高二 · 解析几何
10. 根据 $y=\cos x$ 的图象解不等式: $-\frac{\sqrt{3}}{2} \leqslant \cos x \leqslant \frac{1}{2}, x \in[0,2 \pi]$.

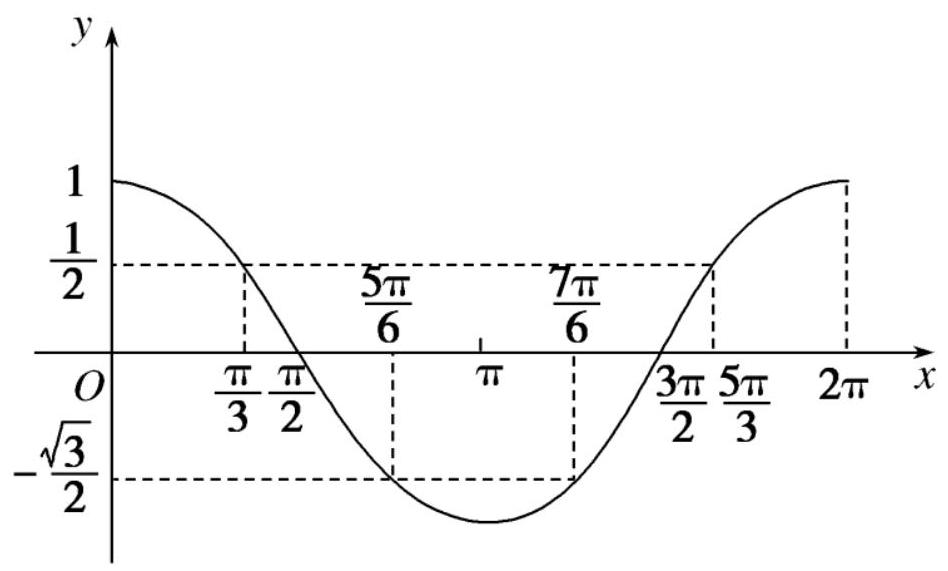
答案: $\left\{x \left\lvert\, \frac{\pi}{3} \leqslant x \leqslant \frac{5 \pi}{6}\right.\right.$ 或 $\left.\frac{7 \pi}{6} \leqslant x \leqslant \frac{5 \pi}{3}\right\}$
解析: 函数 $y=\cos x, x \in[0,2 \pi]$ 的图象如图所示:

根据图象可得不等式的解集为

$\left\{x \left\lvert\, \frac{\pi}{3} \leqslant x \leqslant \frac{5 \pi}{6}\right.\right.$ 或 $\left.\frac{7 \pi}{6} \leqslant x \leqslant \frac{5 \pi}{3}\right\}$.